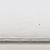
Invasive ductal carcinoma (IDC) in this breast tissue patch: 0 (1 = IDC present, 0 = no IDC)